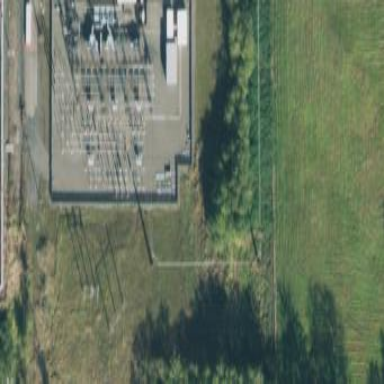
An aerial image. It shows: Power substation.